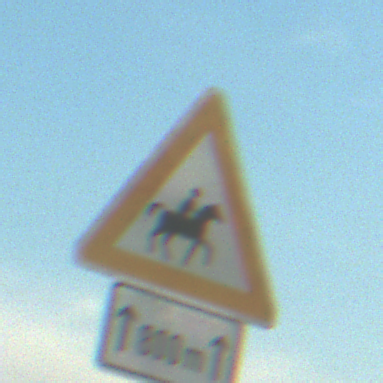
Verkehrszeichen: ReiterLinks
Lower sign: LaengeEinerStrecke1
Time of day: SunriseSunset
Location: Outdoor (Nature)
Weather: PartlyCloudy
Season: NotSpecified
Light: Natural